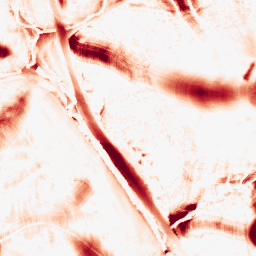
Category: morphological
Decomposition family: morphological_ellipse
Decomposition parameters: operation: opening
width: 50
height: 50
Upsampling method: bicubic_3x
Upsampling parameters: scale: 3
Upsampling scale: 3